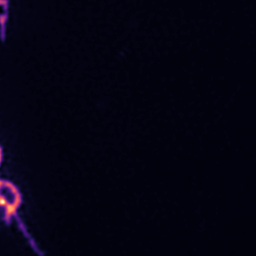
Label: Super-resolution ER image